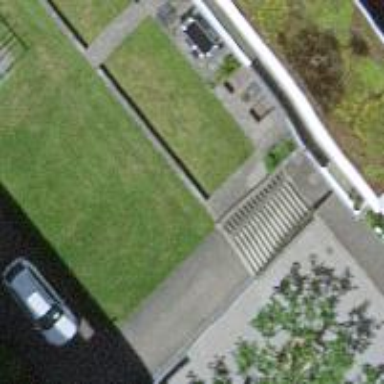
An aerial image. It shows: Concrete steps.